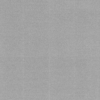
Label: dusty